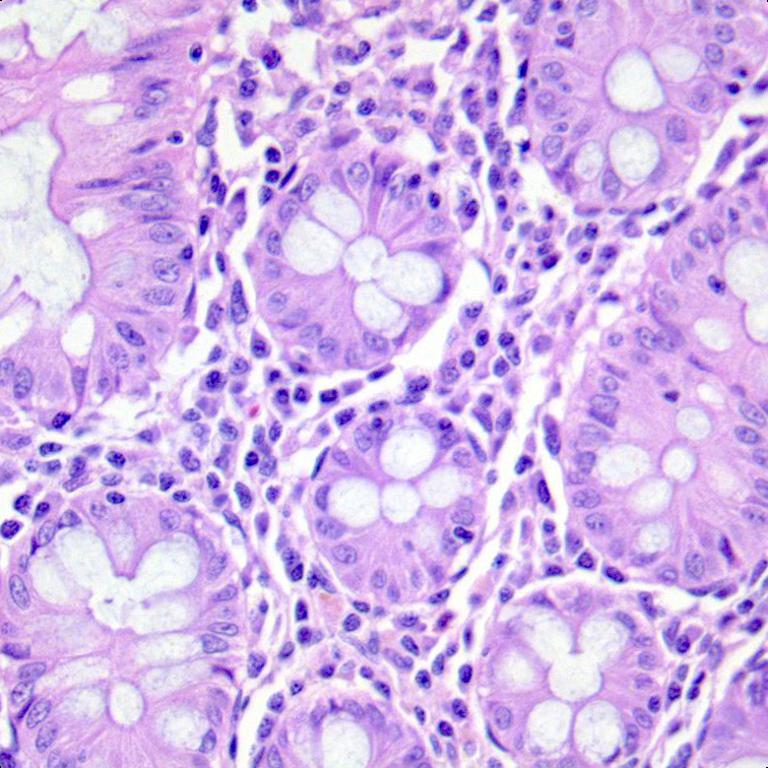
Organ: colon
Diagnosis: benign